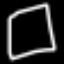
Label: square